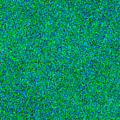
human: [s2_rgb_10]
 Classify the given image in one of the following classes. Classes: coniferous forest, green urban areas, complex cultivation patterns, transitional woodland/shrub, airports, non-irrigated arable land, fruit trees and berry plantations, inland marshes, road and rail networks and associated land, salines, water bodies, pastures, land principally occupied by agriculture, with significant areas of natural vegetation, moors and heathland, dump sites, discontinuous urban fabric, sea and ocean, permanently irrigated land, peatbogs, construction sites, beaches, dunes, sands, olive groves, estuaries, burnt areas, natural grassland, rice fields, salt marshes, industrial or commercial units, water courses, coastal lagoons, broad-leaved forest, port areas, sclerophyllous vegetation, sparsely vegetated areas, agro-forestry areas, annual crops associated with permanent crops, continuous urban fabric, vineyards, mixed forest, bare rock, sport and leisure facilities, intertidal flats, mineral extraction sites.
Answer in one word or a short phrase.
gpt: sea and ocean